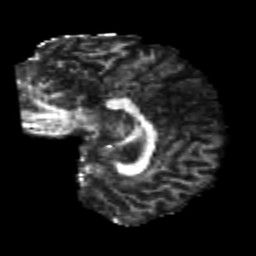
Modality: FA
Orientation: sagittal
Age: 25
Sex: female
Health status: healthy
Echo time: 0.074 s